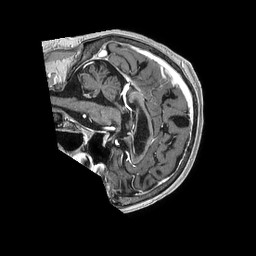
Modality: T1w
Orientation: sagittal
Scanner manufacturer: philips
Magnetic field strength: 1.5 T
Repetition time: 0.007734 s
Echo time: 0.003525 s